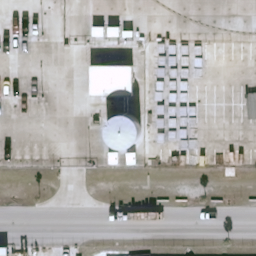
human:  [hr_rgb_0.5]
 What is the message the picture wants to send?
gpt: storage tanks